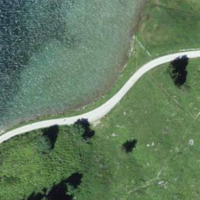
EUNIS habitat code: 31
Species observed at this site:
Angelica sylvestris
Achillea macrophylla